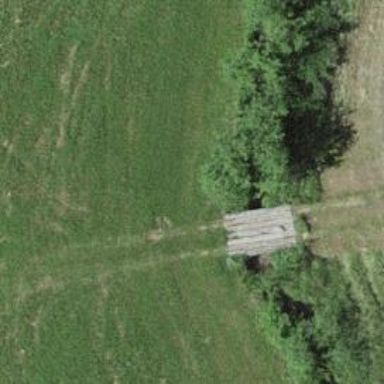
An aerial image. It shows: Track road on ground surface with bridge. The track has grade 5 track type.